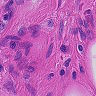
Metastatic tissue present: no